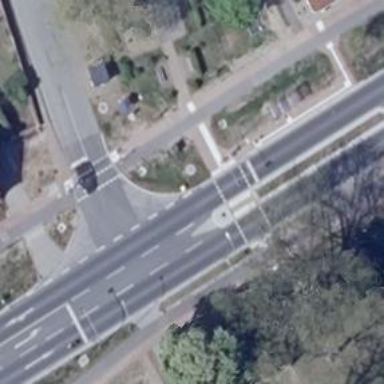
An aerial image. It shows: Road with traffic signals.